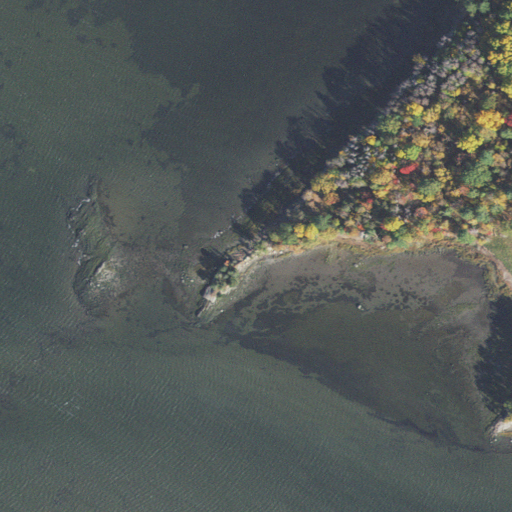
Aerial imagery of cape in New Hampshire named Woodman Point containing open water, evergreen forest, herbaceous wetlands, and mixed forest